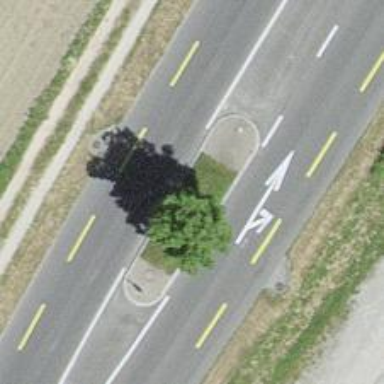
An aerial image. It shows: Traffic calming island.